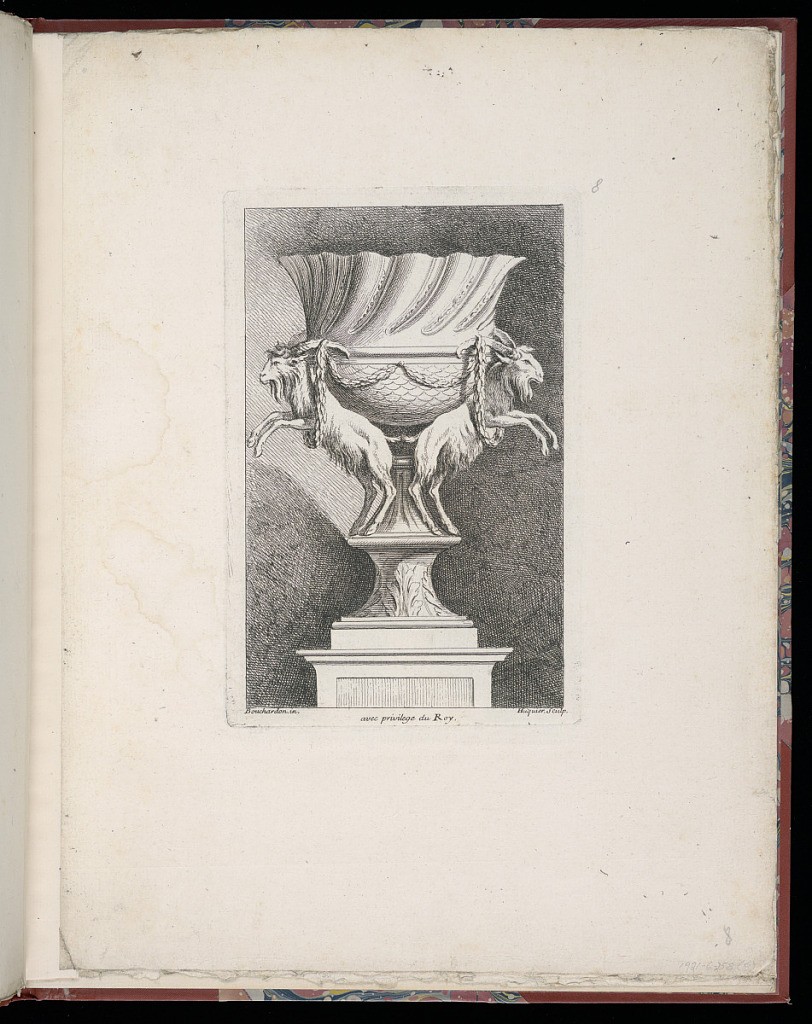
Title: Ornamental Vase Design
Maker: Edme Bouchardon, French, 1698–1762
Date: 1737-1749
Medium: Etching on laid paper
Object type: Print
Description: Cup-shaped vase supported by goats, standing on a pedestal ornamented with acanthus leaves. The vase has twisted scalloping from the middle of the form to the rim. The lower half of the vase body is decorated with a fish scale pattern and a festoon that drapes from the center of the vase, over the horns of the goats, and around their bellies. The print is lettered but is missing the numbering found in earlier editions.